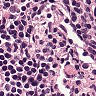
Metastatic tissue present: no